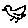
Label: bird